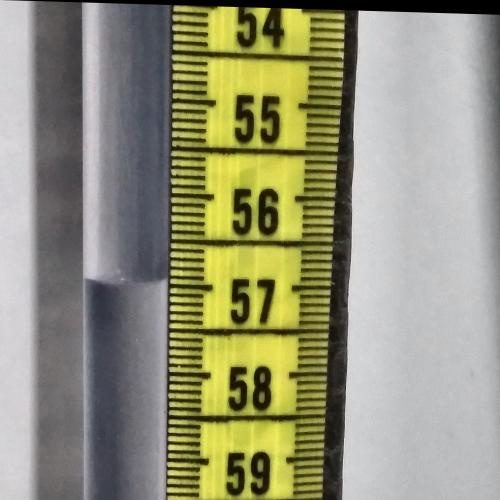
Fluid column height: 56.9 cm